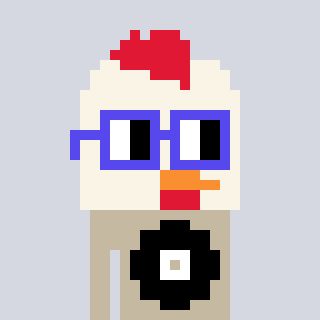
a pixel art character with square blue glasses, a chicken-shaped head and a bege-colored body on a cool background